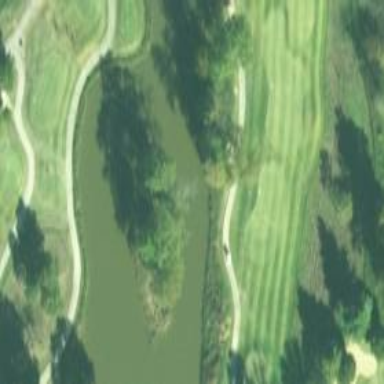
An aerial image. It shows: Water hazard on golf course.